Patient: sex M, age 60
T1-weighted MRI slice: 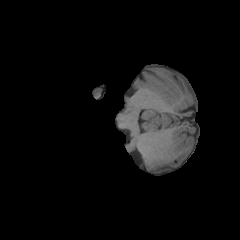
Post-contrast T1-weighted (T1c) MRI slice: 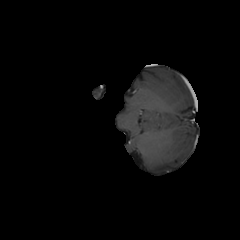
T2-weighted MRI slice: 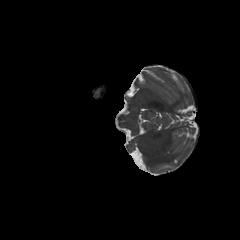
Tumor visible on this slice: no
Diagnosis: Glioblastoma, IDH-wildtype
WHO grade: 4